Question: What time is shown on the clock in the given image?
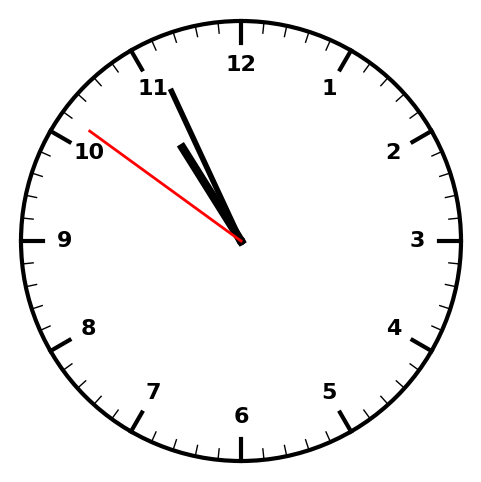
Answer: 10:55:51